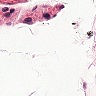
Metastatic tissue present: no